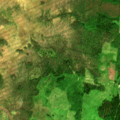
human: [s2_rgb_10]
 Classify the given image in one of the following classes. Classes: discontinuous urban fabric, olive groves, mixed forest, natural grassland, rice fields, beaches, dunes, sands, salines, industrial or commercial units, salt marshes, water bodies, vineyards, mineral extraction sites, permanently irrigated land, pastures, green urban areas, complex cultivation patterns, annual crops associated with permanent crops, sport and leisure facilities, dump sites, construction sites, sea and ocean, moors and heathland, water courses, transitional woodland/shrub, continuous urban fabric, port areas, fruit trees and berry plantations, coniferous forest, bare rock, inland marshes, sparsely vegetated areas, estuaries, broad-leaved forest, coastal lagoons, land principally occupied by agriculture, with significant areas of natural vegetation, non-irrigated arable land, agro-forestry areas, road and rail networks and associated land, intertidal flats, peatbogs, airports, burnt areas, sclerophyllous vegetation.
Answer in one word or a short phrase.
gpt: broad-leaved forest, coniferous forest, mixed forest, transitional woodland/shrub, peatbogs